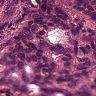
Metastatic tissue present: yes